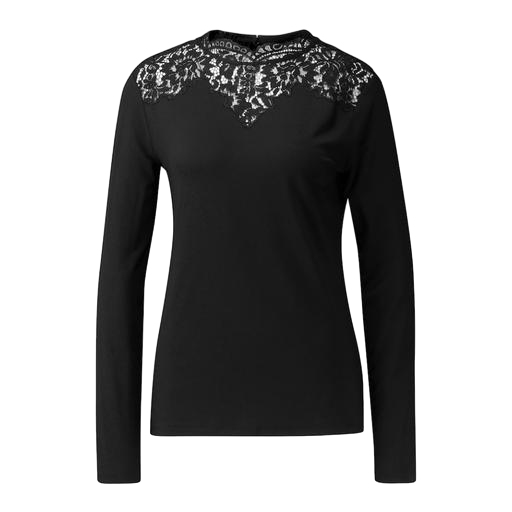
black lace-yoke jersey t-shirt, lace-yoke t-shirt, black lace-yoke jersey tee, white background